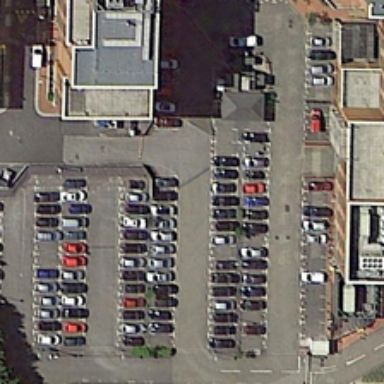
Many cars are parked in a small parking lot near several buildings and green trees .